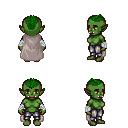
a pixel art fantasy rpg character, female body template, orc, green skin, gray cape, metal pants, green short mohawk hairstyle, white cloth bandages, four views (front, back, left, right), 2x2 character sprite sheet, small pixel art, hard edges, no anti-aliasing